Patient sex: M
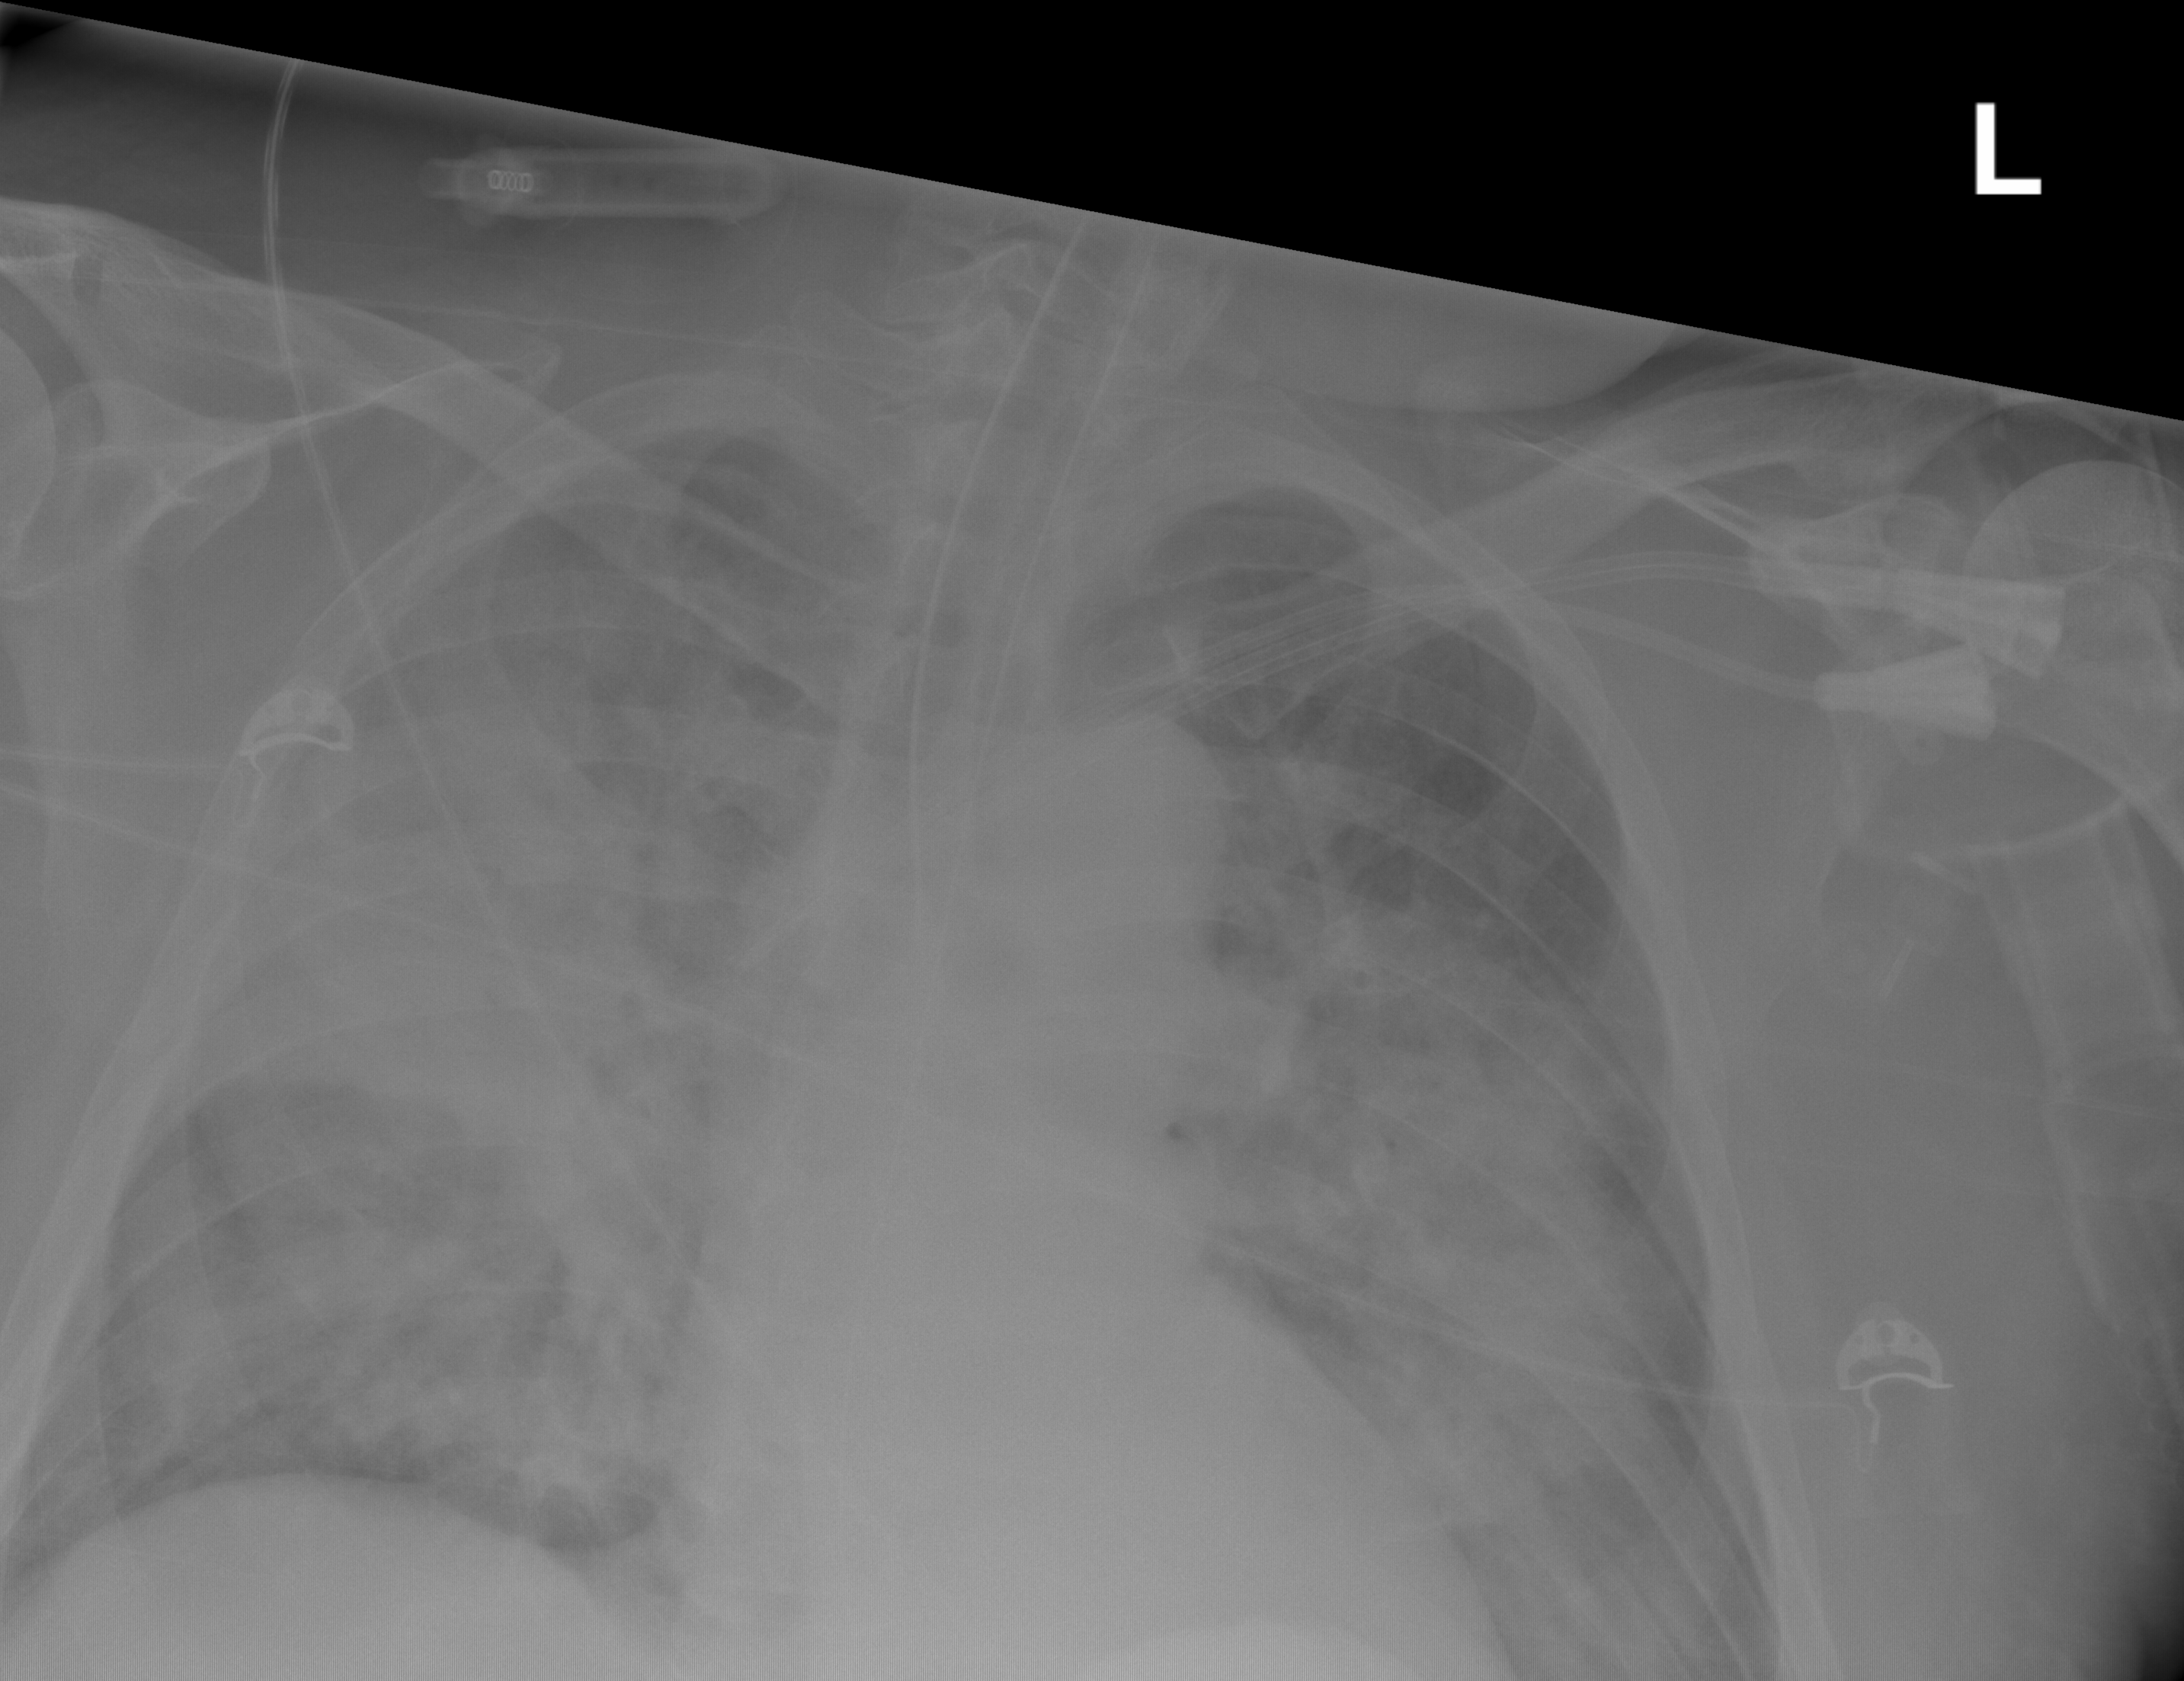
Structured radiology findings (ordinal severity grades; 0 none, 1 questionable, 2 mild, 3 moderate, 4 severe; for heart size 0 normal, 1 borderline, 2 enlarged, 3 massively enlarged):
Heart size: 0
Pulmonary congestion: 1
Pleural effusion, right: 0
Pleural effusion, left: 0
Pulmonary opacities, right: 3
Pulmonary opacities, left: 3
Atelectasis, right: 2
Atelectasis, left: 2